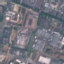
Land use / land cover: Industrial